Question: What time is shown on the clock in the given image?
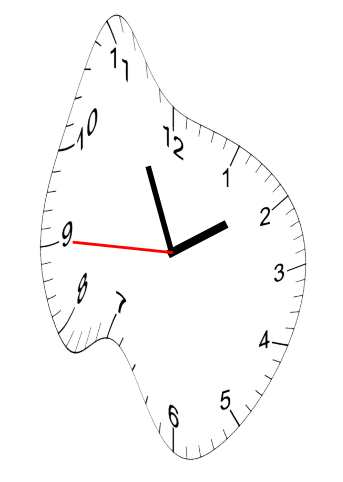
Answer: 01:55:45